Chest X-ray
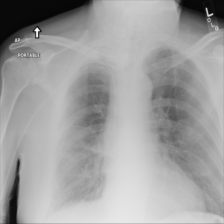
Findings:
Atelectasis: negative
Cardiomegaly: negative
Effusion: negative
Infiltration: positive
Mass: negative
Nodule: negative
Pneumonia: negative
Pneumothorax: negative
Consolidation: negative
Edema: negative
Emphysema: negative
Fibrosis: negative
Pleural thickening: negative
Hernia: negative